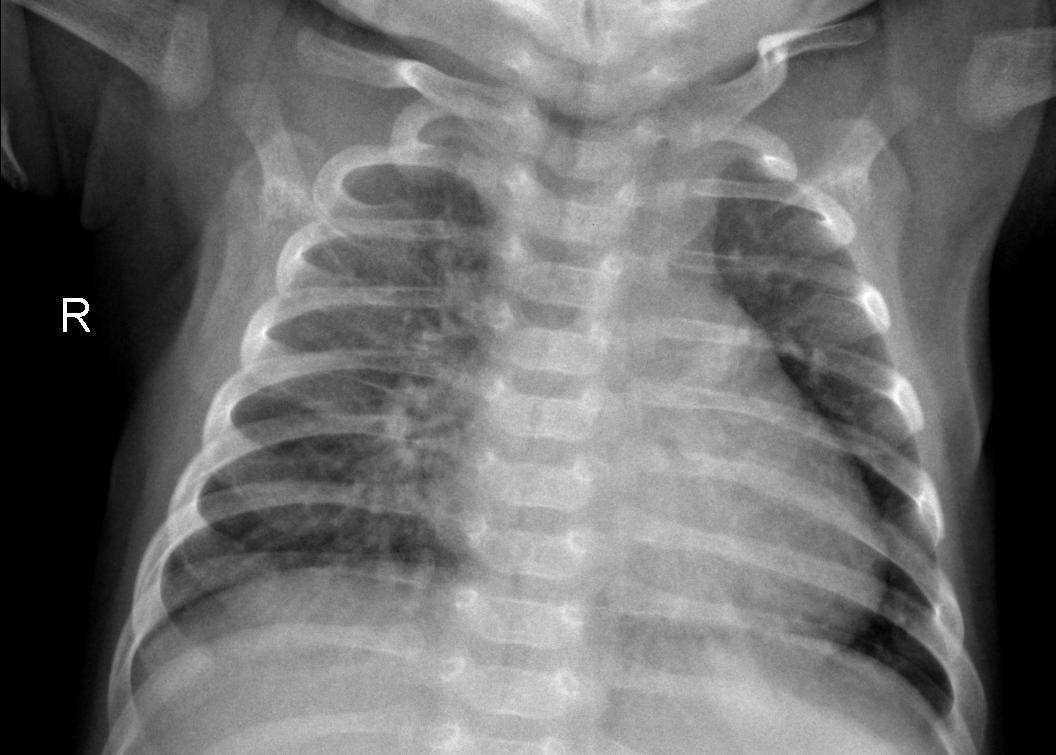
Diagnosis: PNEUMONIA